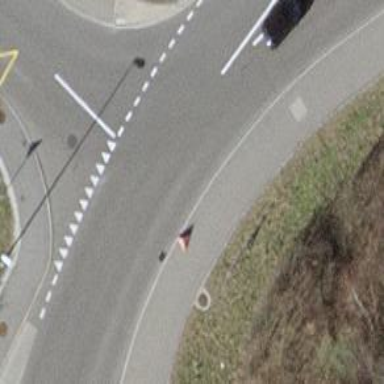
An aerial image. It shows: Tertiary road with asphalt surface. There is separate sidewalk along the road.